Question: I need to get data from a single DataGridView into 3 distinct Charts, each column to a chart.
This is the first time I'm working with charts, so I've researched a bit about them but couldn't find anything that could help me with this specific problem.
Here follows a screenshot of what my DataGridView and my Charts are like, with their respective legends:

What I need is (at least in theory) a very simple thing. In the "SANITY" chart I need to get the value located at 'Table[0, 0]' into something like 'sanityChart.Series[0]' as its 'Y' value, and so on. Same thing for "UNIT" and "ISSUES DB".
Any help will be much appreciated.
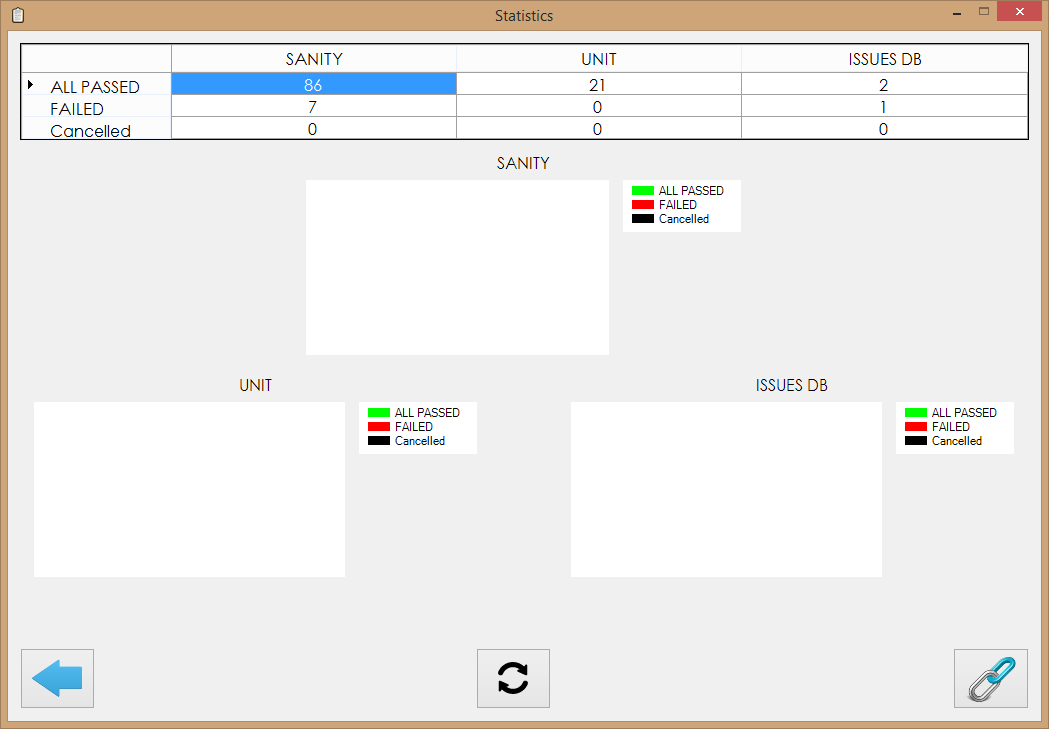
Answer: From the way you asked the question and the image you have shown I believe that you want something like this:

I use only one 'Chart' and I have added one 'Series' for each of your 'Columns'.
After setting up the chart I have added one data point for each row in the table to each of the series/columns..:
'''
// setting up the datagridview
Table.Rows.Clear();
Table.Columns.Clear();
Table.Columns.Add("state", "");
Table.Columns.Add("sanity", "SANITY");
Table.Columns.Add("unit", "UNIT");
Table.Columns.Add("issuesDb", "ISSUES DB");
// filling in some data
Table.Rows.Add("ALL PASSED", 86, 21, 2);
Table.Rows.Add("FAILED", 7, 0, 1);
Table.Rows.Add("Cancelled", 0, 0, 0);
// Now we can set up the Chart:
List<Color> colors = new List<Color>{Color.Green, Color.Red, Color.Black};
chart1.Series.Clear();
for (int i = 0 ; i < Table.Rows.Count; i++)
{
Series S = chart1.Series.Add(Table[0, i].Value.ToString());
S.ChartType = SeriesChartType.Column;
S.Color = colors[i];
}
// and fill in all the values from the dgv to the chart:
for (int i = 0 ; i < Table.Rows.Count; i++)
{
for (int j = 1 ; j < Table.Columns.Count; j++)
{
int p = chart1.Series[i].Points.AddXY(Table.Columns[j].HeaderText, Table[j, i].Value);
}
}
'''
Note that I have chosen to add the 'DataPoints' with the 'AddXY' overload and also decided that I want to make my life a little easier by adding the 'X-Values' as 'strings'. Internally they are still transformed to 'doubles' and will all have a value of '0'! Not a problem for us here, but it is important to understand that we didn't use valid numbers and therefore can't treat them as numbers! The advantage is that the axis labels are being set to the column headers without any further work..